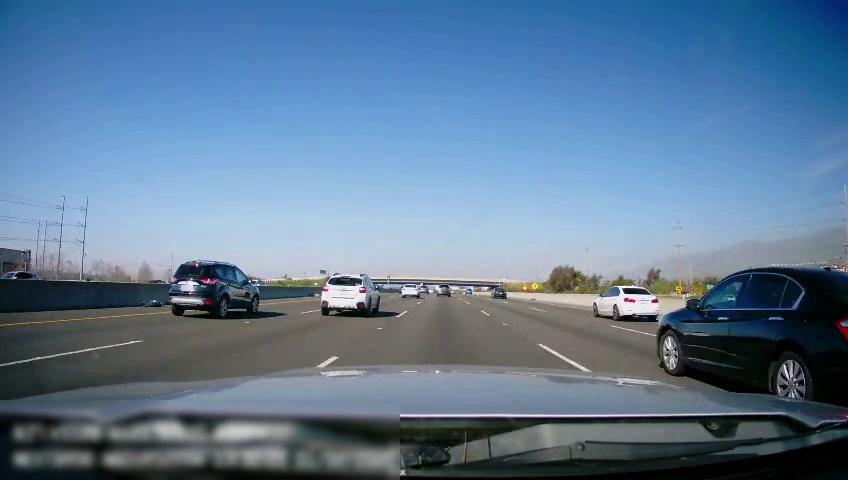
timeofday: Day
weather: Sunny
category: Drivable Space
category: Vehicles | Car
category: Vehicles | Car
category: Vehicles | Car
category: Vehicles | SUV
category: Vehicles | Car
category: Vehicles | SUV
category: Vehicles | Car
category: Vehicles | SUV
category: Vehicles | SUV
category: Vehicles | Car
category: Lanes | Current Lane
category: Lanes | Current Lane
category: Lanes | Alternate Lane
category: Lanes | Alternate Lane
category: Lanes | Alternate Lane
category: Lanes | Alternate Lane